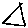
Label: triangle